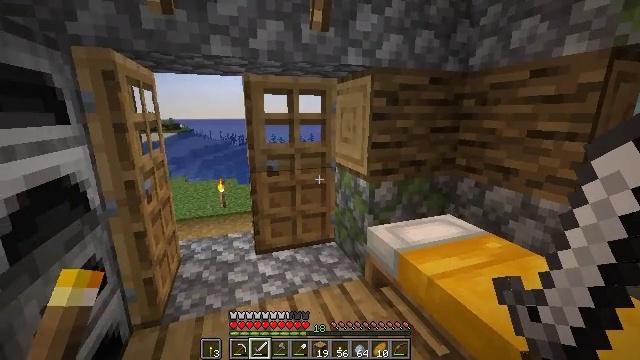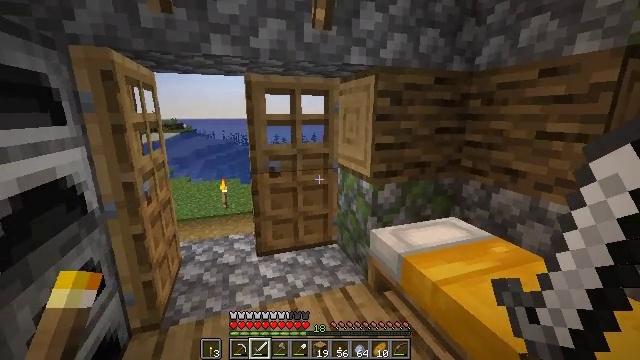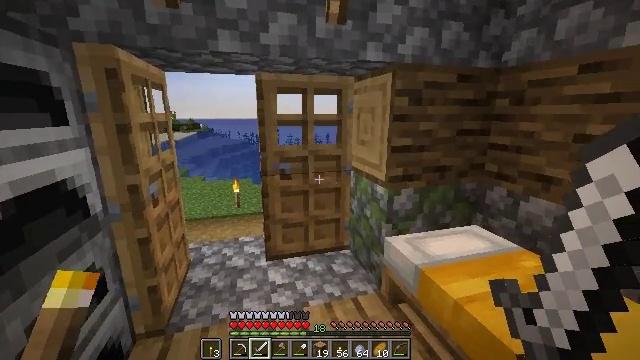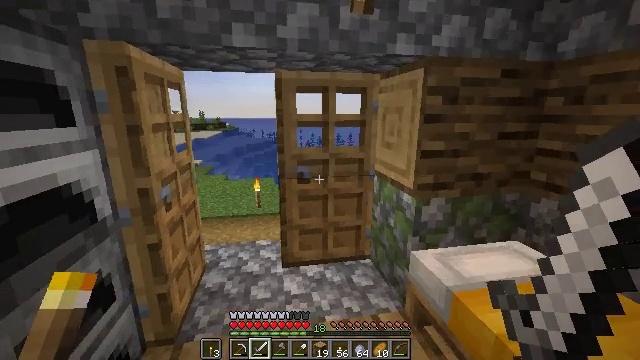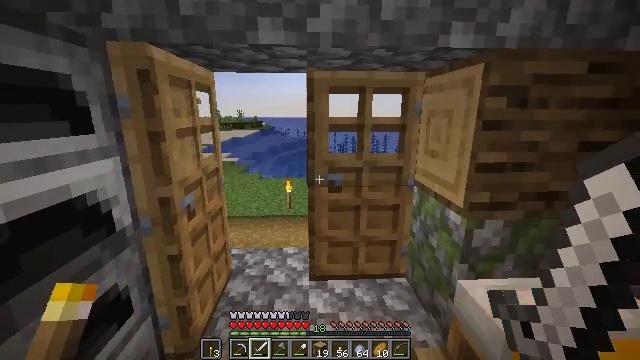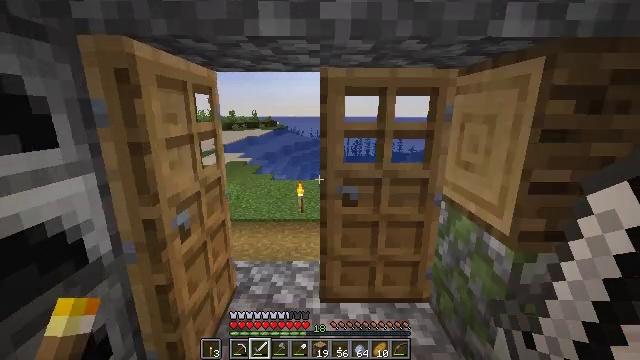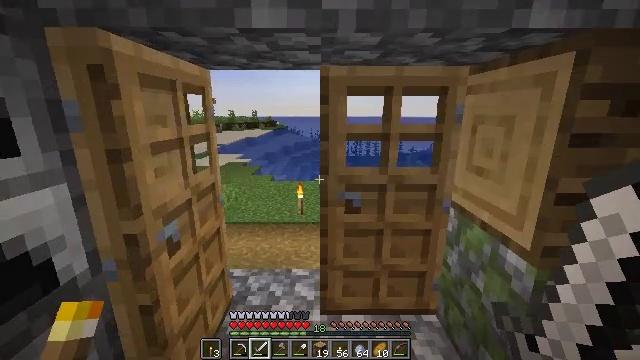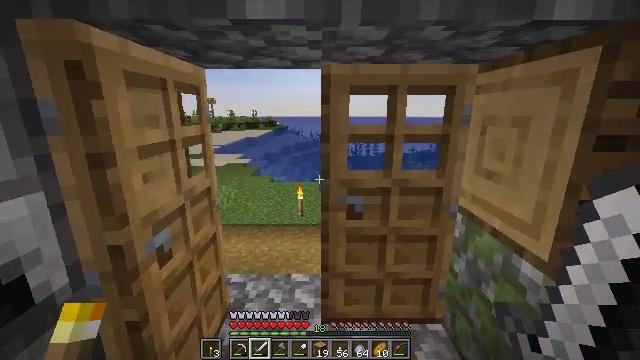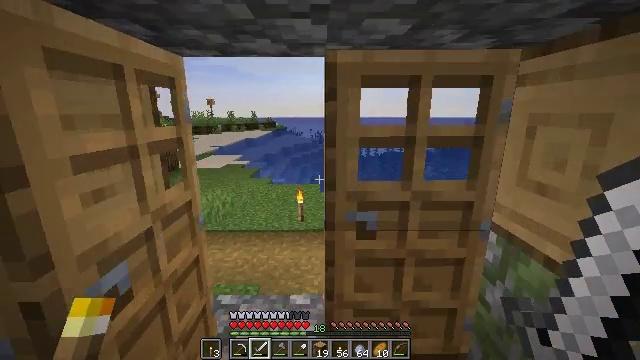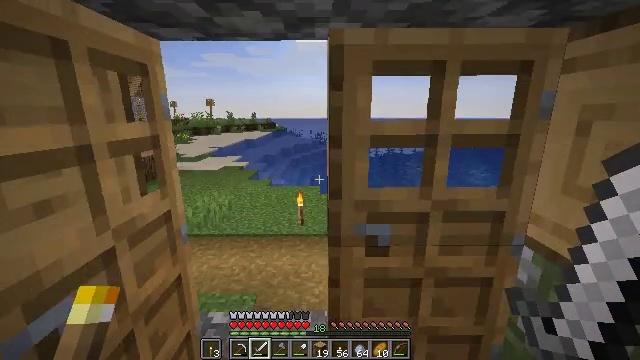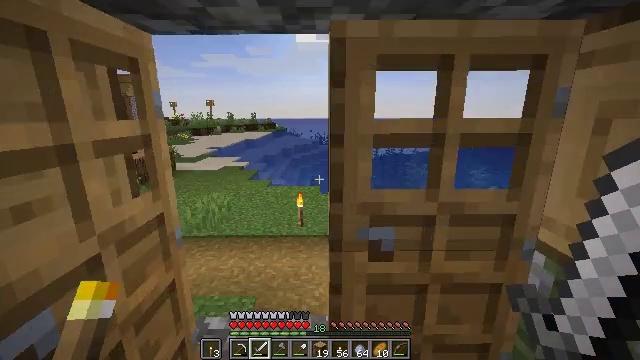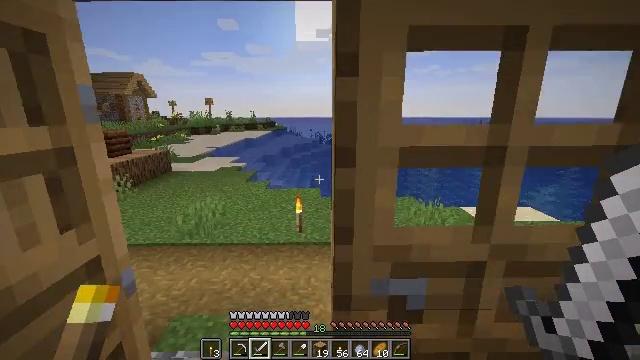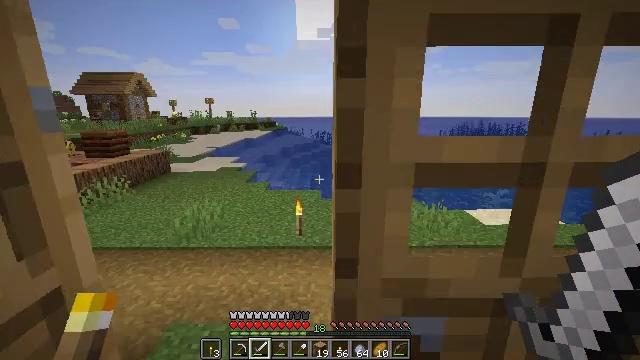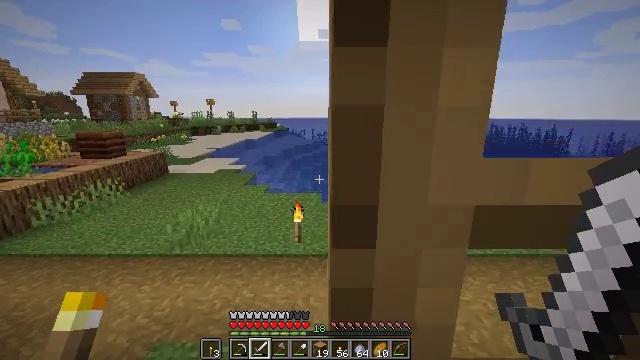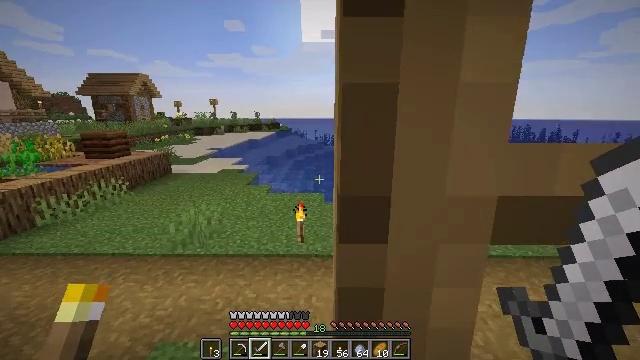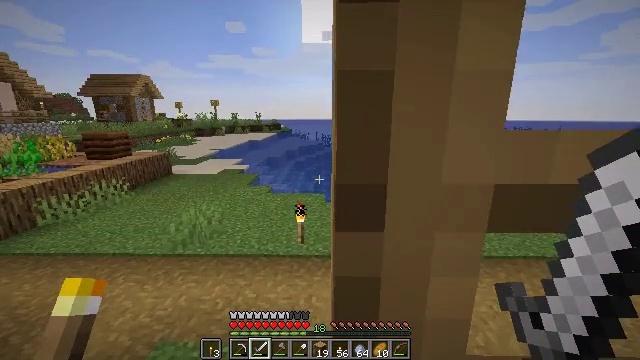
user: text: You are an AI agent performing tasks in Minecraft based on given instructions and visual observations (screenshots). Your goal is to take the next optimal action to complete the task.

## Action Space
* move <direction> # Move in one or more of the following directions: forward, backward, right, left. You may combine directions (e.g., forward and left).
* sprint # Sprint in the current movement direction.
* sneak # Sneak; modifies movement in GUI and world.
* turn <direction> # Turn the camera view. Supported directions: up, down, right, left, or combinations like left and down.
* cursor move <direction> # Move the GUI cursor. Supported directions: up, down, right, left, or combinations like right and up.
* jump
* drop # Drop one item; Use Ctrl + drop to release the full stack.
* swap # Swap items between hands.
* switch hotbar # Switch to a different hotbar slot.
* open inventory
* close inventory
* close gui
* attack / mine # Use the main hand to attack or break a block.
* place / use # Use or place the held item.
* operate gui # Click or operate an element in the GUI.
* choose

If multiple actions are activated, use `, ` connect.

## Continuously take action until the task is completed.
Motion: motion action
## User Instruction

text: Attack the clay block to obtain it.
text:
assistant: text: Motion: move forward
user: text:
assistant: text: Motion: move forward, turn left
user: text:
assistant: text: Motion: move forward, turn left
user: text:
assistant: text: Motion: move forward, turn left
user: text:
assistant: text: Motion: move forward, turn left
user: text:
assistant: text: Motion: move forward
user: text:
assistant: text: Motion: move forward
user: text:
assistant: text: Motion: move forward
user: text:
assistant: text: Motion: move forward
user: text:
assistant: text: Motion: move forward
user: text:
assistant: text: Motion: move forward
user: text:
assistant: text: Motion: move forward
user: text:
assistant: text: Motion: move forward
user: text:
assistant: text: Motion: move forward
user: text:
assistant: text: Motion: move forward
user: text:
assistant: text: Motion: move forward
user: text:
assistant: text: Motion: move forward
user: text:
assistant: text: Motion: move forward
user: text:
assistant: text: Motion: move forward
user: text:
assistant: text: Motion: move forward and move left
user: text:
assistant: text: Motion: move forward and move left
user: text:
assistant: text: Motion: move forward and move left
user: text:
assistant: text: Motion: move forward and move left
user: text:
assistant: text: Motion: move forward and move left
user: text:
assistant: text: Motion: move forward
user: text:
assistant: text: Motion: move forward
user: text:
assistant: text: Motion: move forward
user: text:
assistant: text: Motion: move forward, sprint, turn left
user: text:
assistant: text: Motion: move forward, sprint, turn left
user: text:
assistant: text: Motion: move forward, sprint, turn left